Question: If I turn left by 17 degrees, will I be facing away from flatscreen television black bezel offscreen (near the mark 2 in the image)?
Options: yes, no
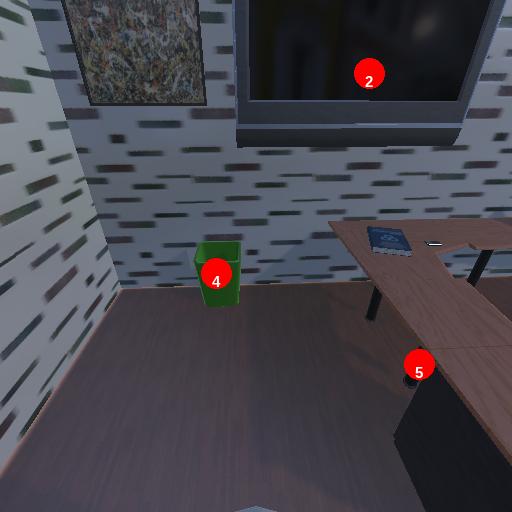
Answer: yes